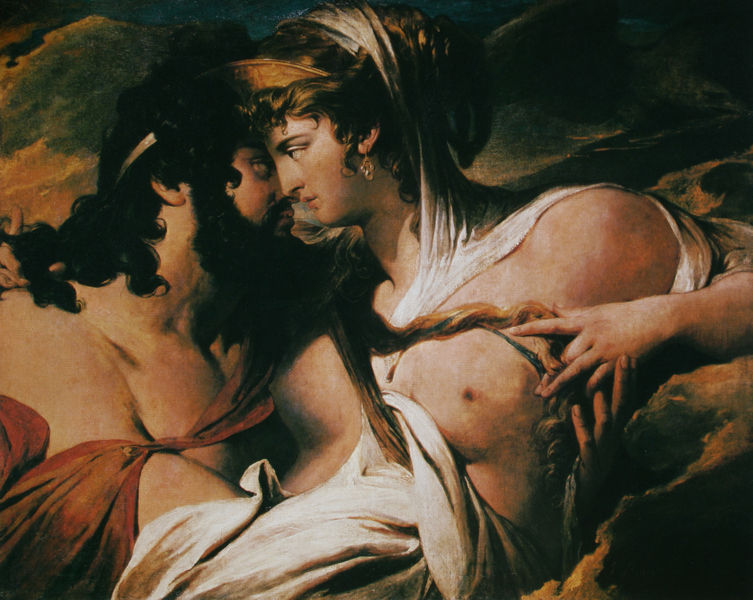
Titel: Jupiter and Juno on Mount Ida
Künstler: James Barry
Standort: Sheffield City
Institution: Art Gallery
Schlagwörter: adler, akt, blau, flügel, gemälde, gott, hand, haut, himmel, kampf, kopf, körper, mann, nackt, schatten, weiß, wolken, gelb, grün, landschaft, ausschnitt, braun, brust, busen, finger, frau, frisur, frisuren, haar, licht, mund, ohr, ohrring, profil, schmuck, schwarz, blick, rot, schleier, tuch, bart, profile, arm, augen, band, barock, blicke, gesicht, inkarnat, mord, tragen, vollbart, hände, dämmerung, ferne, horizont, weite, gewand, haare, stoff, gewänder, ohrringe, paar, haarreif, krone, lippen, locke, locken, perlen, schulter, brüste, wangen, leidenschaft, liebe, umarmung, schnabel, zwei, haarband, krieg, detail, brauen, pupillen, brustwarze, erotik, ohrläppchen, abendrot, antike, sex, mythologie, göttin, römer, liebespaar, eiss, versunken, nähe, antik, griechen, götter, manierismus, zeus, dramatik, venus, weißw, hera, merkur, mars, ineinander, zoom, dunlel, kopf an kopf, lockn, menierismus, schule von fontainblau, tête à tête, öpfe, 1560, liebespaaar, akampf